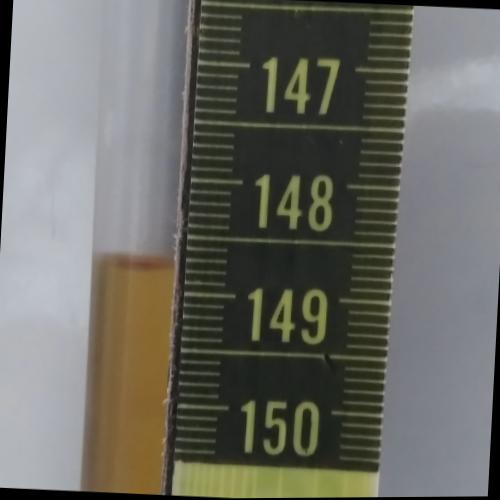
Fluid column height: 148.8 cm